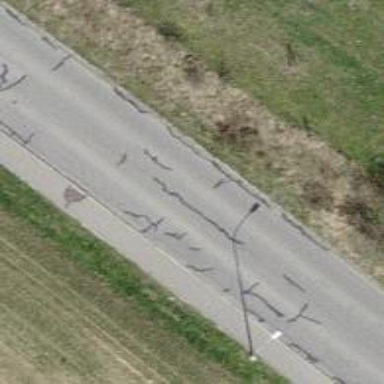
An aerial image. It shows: Residential road with asphalt surface.